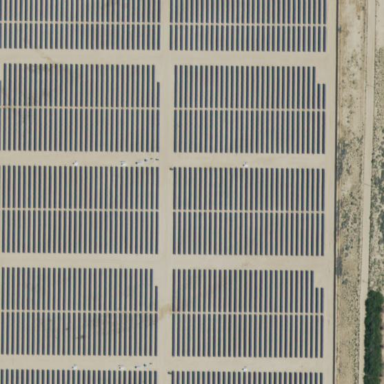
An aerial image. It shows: Solar power plant utilizing photovoltaic technology.